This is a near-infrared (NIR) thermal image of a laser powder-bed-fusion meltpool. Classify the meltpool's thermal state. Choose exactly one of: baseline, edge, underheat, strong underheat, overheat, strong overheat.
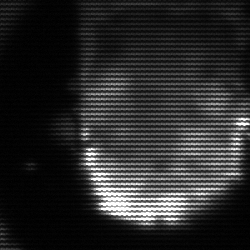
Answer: baseline